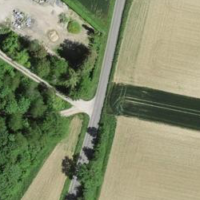
EUNIS habitat code: 52
Species observed at this site:
Lamium galeobdolon